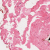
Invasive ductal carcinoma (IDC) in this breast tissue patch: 0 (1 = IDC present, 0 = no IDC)